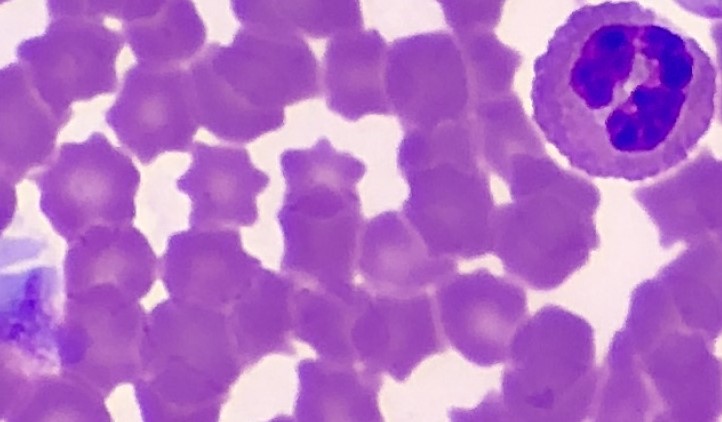
White blood cell type: Eosinophil